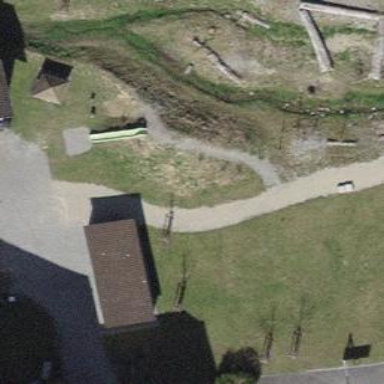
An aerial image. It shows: Playground area for leisure activities on the land.